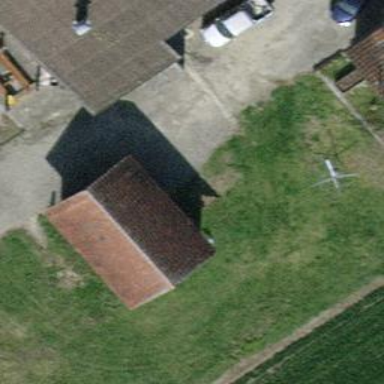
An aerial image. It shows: Shed building.